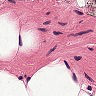
Metastatic tissue present: no